Question: I have a SQL query that lists details about a certain item. Everything works as should except for the last column. I want the 'weight of transaction' column to report back a difference in days.
So for example the 4th row in the 'txdate' column is 05/21/2014 and the 3rd row is 05/12/20014. The 'weight of transaction' column in the 4th row should say 9.
I read about the Lag and Lead functions, but I'm not sure how to implement those with dates (if it's even possible). If it isn't possible is there a way to accomplish this?

'''
Select t.txNumber,
t.item,
t.txCode,
t.txdate,
(t.onhandlocold + t.stockQty) as 'Ending Quantity',
tmax.maxtnumber 'Latest Transaction Code',
tmax.maxdate 'Latest Transaction Date',
tmin.mindate 'First Transaction Date',
(t.txdate - tmin.mindate) 'weight of transaction'
From tbliminvtxhistory t
Left outer join
(Select t.item, max(t.txnumber) as maxtnumber, max(t.txdate) as maxdate
From tbliminvtxHistory t
Where t.txCode != 'PAWAY'
Group By Item) tmax
on t.item = tmax.item
Left Outer Join
(Select t.item, min(t.txdate) as mindate
From tbliminvtxHistory t
WHere t.txCode != 'PAWAY'
and t.txdate > DateAdd(Year, -1, GetDate())
Group By Item) tmin
on t.item = tmin.item
where t.item = 'LR50M'
and t.txCode != 'PAWAY'
and t.txdate > DateAdd(Year, -1, GetDate())
'''
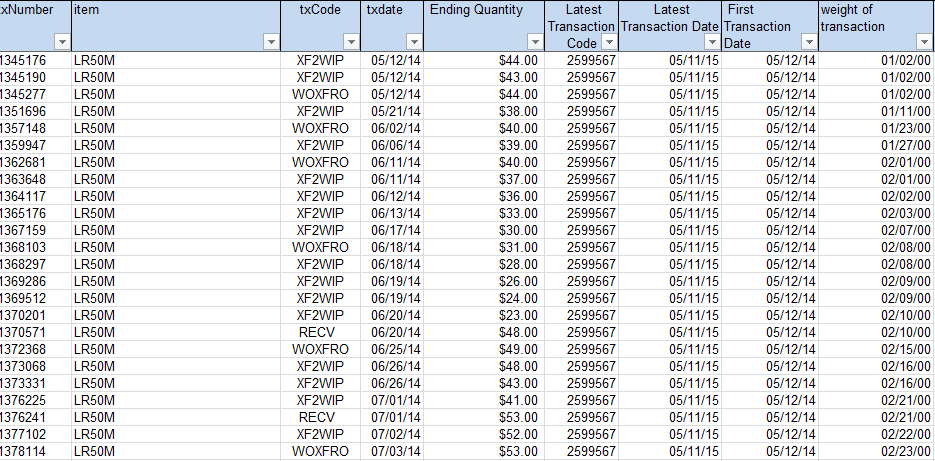
Answer: Check out the <URL> function, which will return the difference between two dates.
I think this is what you are looking for:
'''
DATEDIFF(dd,tmin.mindate,t.txdate)
'''
Now that I understand your question a little better, here is an update. As mentioned in a comment on the above post, the <URL> and store the results into a temp table. Then you can left join back to the same table on the next 'ROW_NUMBER' in the results. Then you would use your 'DATEDIFF' to compare the dates. This will do the exact same thing as the the 'LAG' function.
Example:
'''
SELECT ROW_NUMBER() OVER (ORDER BY txdate) AS RowNumber,*
INTO #Rows
FROM tbliminvtxhistory
SELECT DATEDIFF(dd,r2.txdate,r.txdate),*
FROM #Rows r
LEFT JOIN #Rows r2 ON r.RowNumber=r2.RowNumber+1
DROP TABLE #Rows
'''